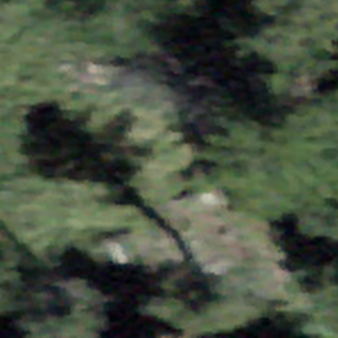
Label: other